高一 · 代数
设全集 $U=\{1,2,3,4,5,6,7,8\}$, 集合 $A=\{1,2,3,5\}, B=\{2,4,6\}$, 则图 1-1-3 中的阴影部分表示的集合为( )

图 1-1-3
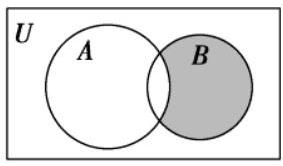
A. $\{2\}$
B. $\{4,6\}$
C. $\{1,3,5\}$
D. $\{4,6,7,8\}$
答案: B
解析: 全集 $U=\{1,2,3,4,5,6,7,8\}$, 集合 $A=\{1,2,3,5\}, B=\{2,4,6\}$, 由 Venn 图可知阴影部分表示的集合为 $\left(\complement_{U} A\right) \cap B$,

$\because \complement_{U} A=\{4,6,7,8\}$.

$\therefore\left(\complement_{U} A\right) \cap B=\{4,6\}$. 故选 B.